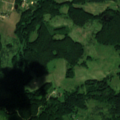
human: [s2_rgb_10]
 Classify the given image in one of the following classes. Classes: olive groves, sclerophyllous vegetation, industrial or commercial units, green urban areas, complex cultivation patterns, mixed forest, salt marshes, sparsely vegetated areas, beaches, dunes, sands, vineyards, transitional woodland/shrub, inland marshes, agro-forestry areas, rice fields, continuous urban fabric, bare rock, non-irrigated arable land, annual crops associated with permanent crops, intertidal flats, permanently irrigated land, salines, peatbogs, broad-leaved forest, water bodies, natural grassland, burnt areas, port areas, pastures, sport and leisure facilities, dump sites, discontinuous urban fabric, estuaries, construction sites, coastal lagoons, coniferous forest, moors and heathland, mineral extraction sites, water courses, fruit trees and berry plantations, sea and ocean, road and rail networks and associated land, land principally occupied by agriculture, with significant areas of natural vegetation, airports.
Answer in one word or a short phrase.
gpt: non-irrigated arable land, pastures, broad-leaved forest, mixed forest, transitional woodland/shrub